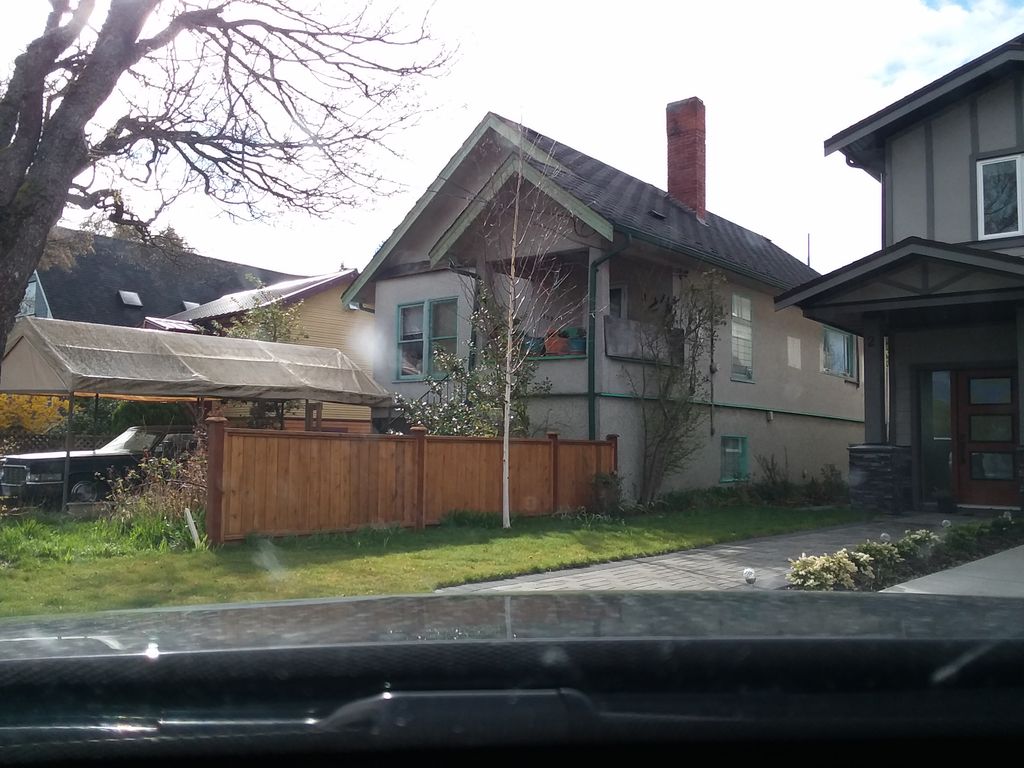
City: victoria